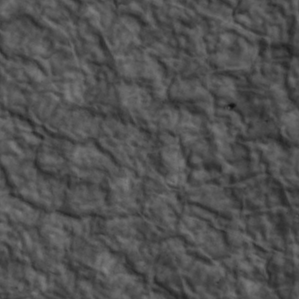
Label: non_frost